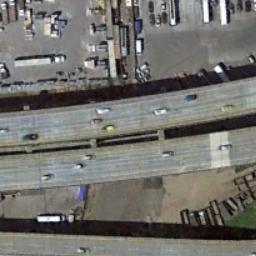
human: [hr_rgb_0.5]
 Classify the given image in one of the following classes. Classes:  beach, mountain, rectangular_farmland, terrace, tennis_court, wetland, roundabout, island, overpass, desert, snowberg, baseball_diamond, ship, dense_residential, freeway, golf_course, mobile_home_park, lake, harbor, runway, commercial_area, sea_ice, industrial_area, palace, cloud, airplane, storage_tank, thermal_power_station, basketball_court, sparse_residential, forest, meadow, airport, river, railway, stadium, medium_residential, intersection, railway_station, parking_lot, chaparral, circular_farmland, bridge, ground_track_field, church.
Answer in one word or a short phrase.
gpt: freeway